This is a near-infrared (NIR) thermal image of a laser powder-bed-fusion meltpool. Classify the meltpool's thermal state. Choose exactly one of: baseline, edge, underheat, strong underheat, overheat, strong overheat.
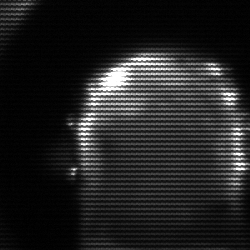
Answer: baseline